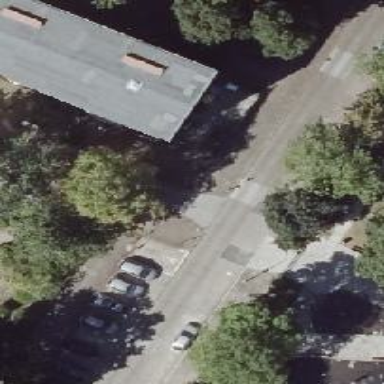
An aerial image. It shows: Residential road with concrete surface and sidewalks on both sides. There is parallel parking lane on the left side.